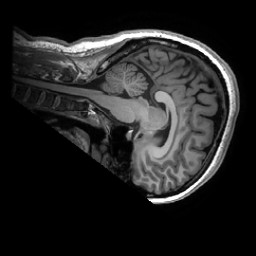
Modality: T1w
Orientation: sagittal
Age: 30
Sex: female
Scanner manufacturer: ge
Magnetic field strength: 3 T
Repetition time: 0.0073 s
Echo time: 0.003 s